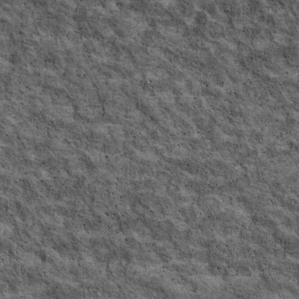
Label: non_frost